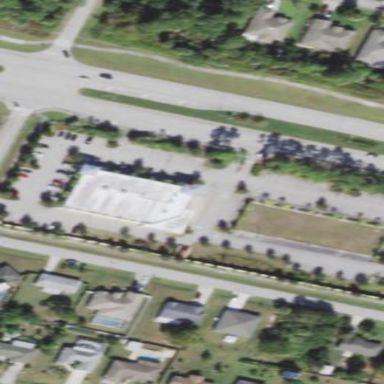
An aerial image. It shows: Parking area with asphalt surface.